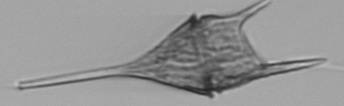
Label: Tripos_lineatus